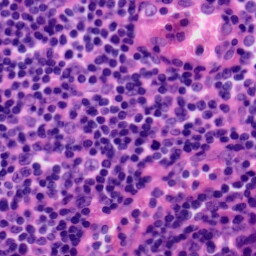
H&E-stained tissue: Tonsil